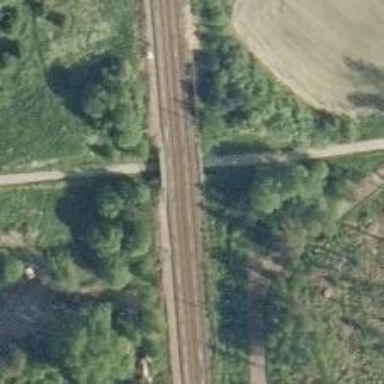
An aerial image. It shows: Bridge with railway tracks. The electrified line has continuous contact line.